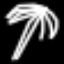
Label: palm tree